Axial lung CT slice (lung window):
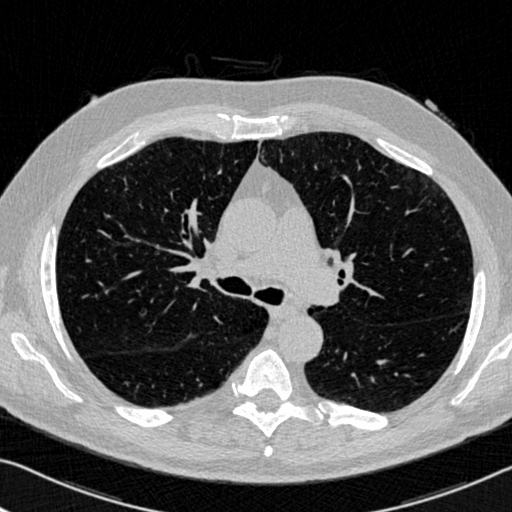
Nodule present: no